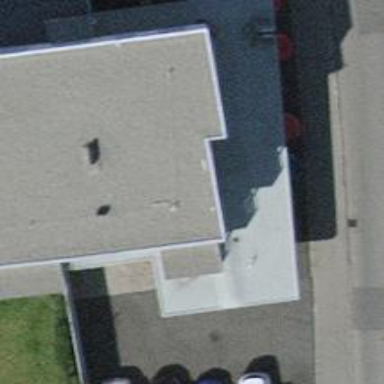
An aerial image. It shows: Car shop.